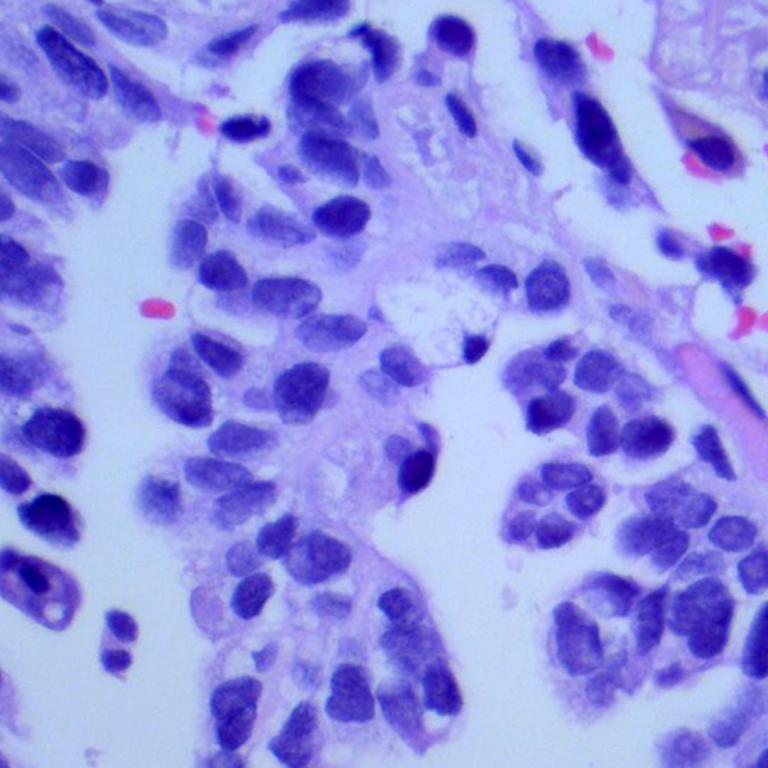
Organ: lung
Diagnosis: adenocarcinomas